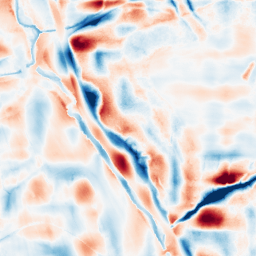
Category: wavelet
Decomposition family: wavelet_dwt
Decomposition parameters: wavelet: sym4
level: 5
Upsampling method: sinc_blackman
Upsampling parameters: scale: 4
kernel_size: 16
Upsampling scale: 4